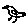
Label: bird